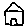
Label: house